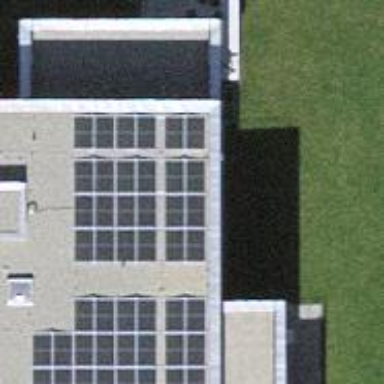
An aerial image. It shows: Solar power generator with photovoltaic panels.